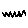
Label: zigzag